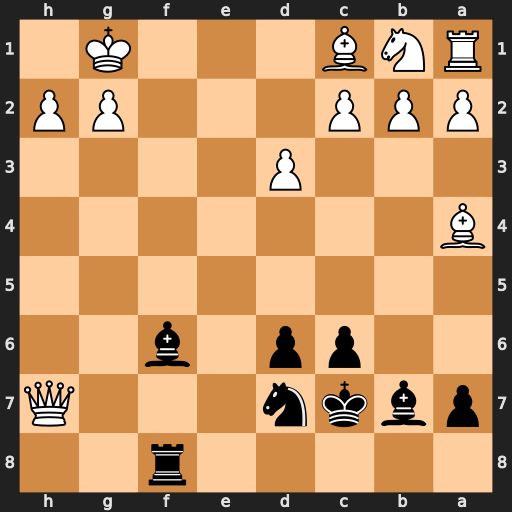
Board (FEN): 5r2/pbkn3Q/2pp1b2/8/B7/3P4/PPP3PP/RNB3K1
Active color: b
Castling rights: -
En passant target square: -
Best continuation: Bd4+ Be3 Bxe3+ Kh1 Rf1#